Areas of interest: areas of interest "Sport and cultural"
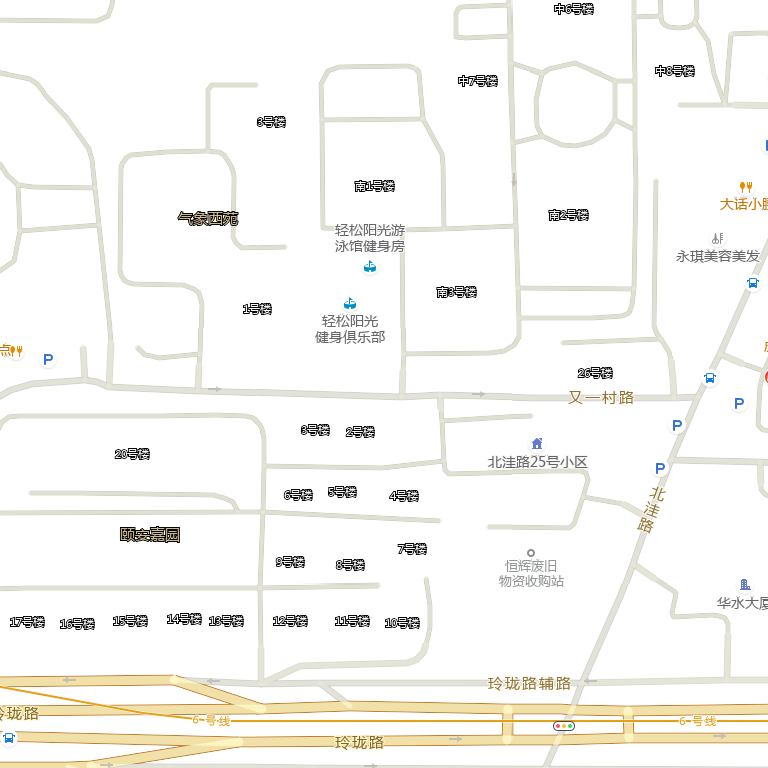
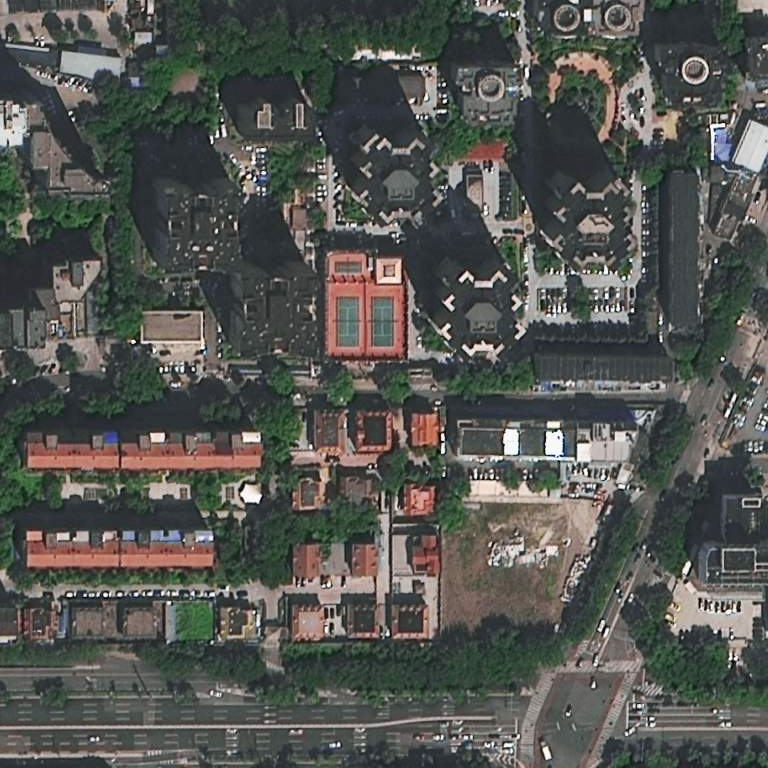